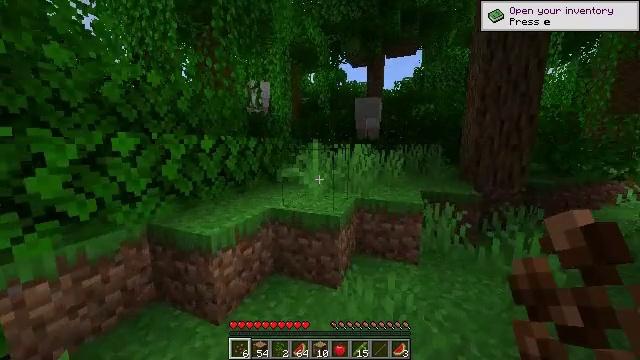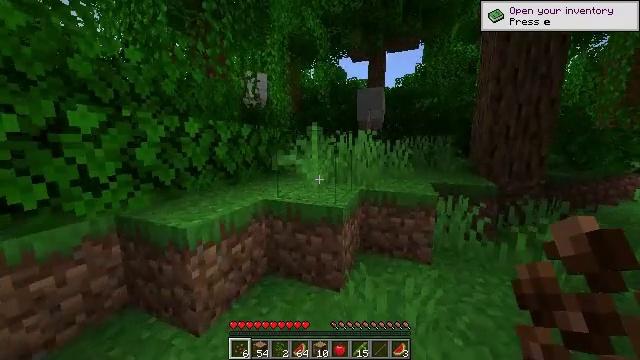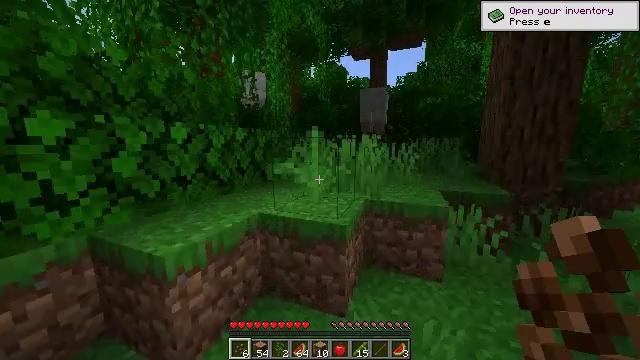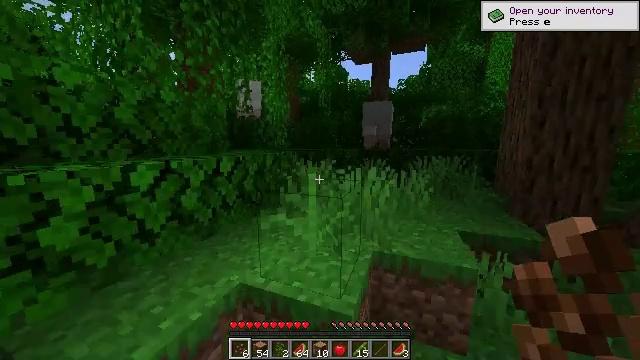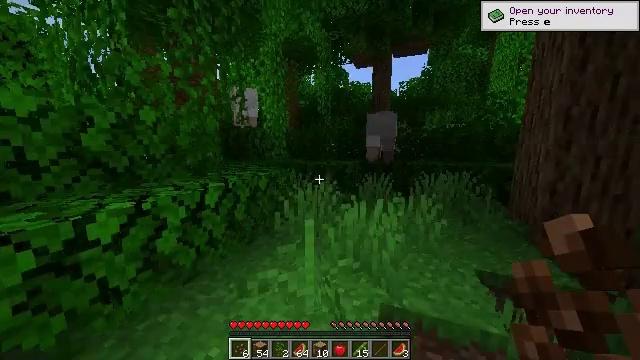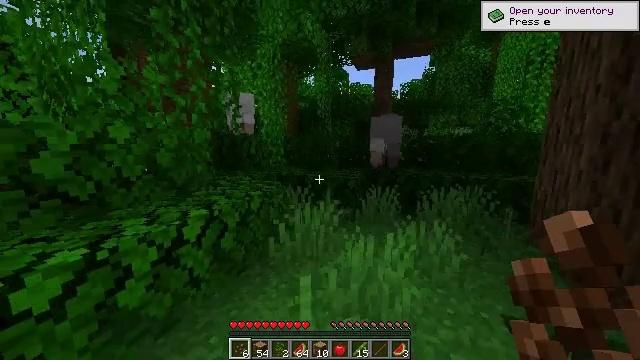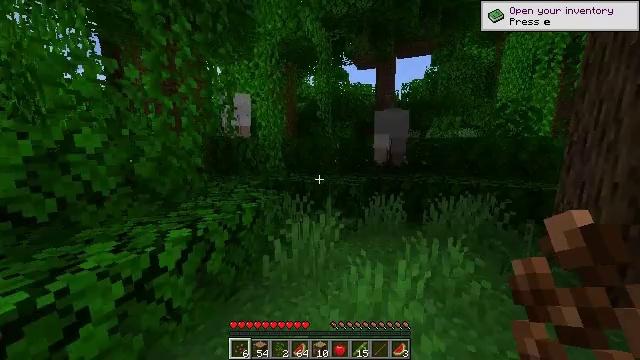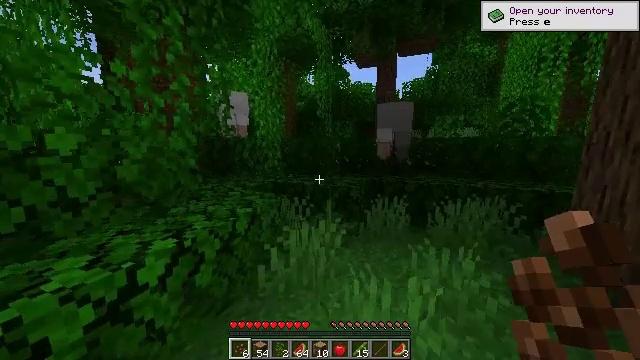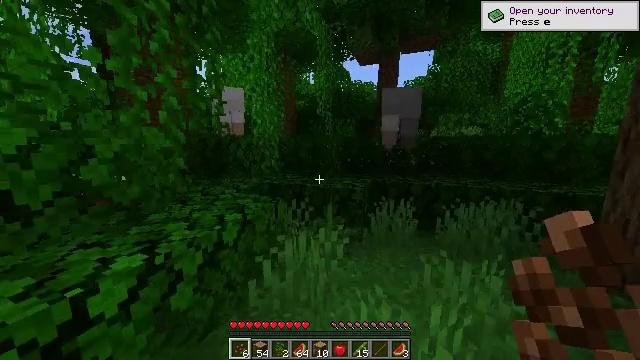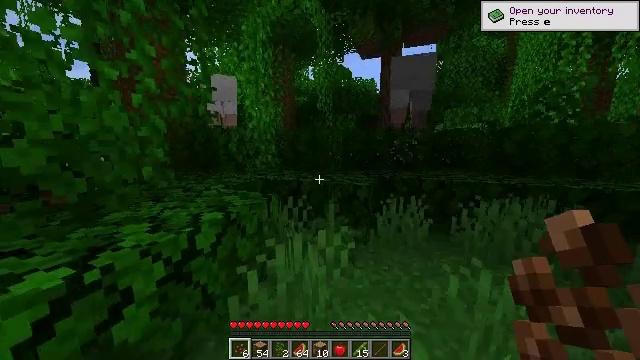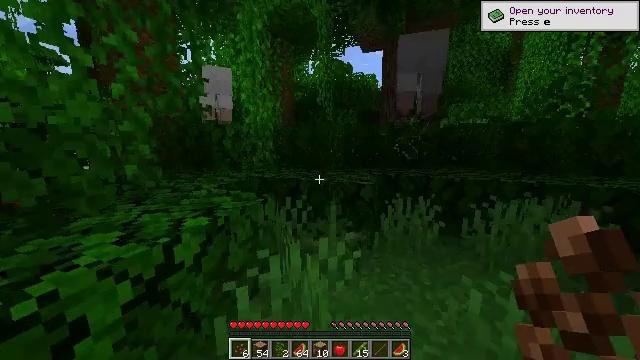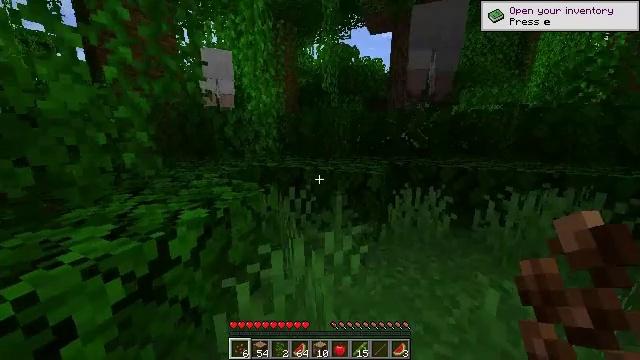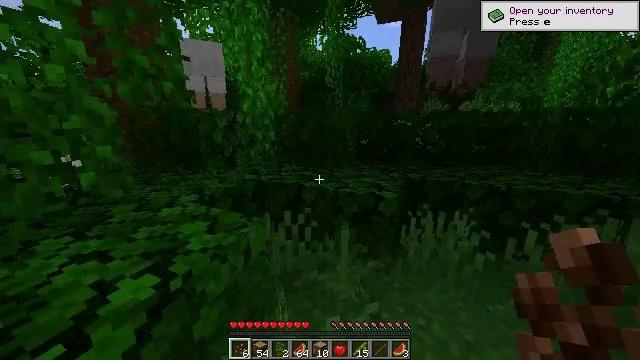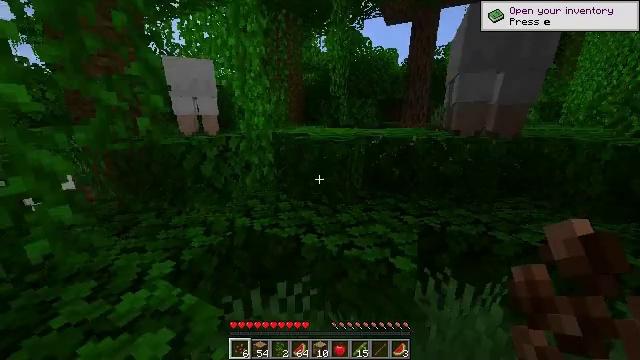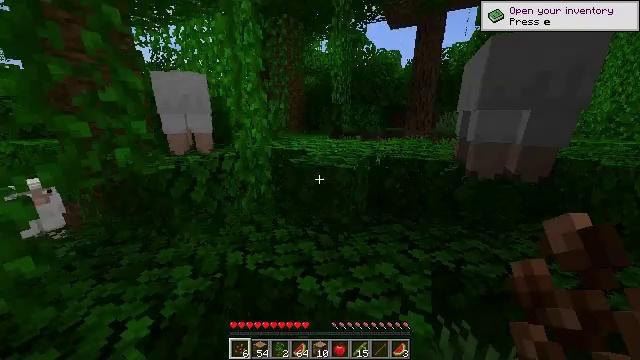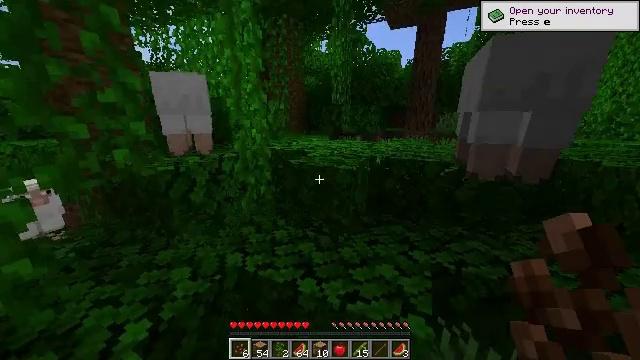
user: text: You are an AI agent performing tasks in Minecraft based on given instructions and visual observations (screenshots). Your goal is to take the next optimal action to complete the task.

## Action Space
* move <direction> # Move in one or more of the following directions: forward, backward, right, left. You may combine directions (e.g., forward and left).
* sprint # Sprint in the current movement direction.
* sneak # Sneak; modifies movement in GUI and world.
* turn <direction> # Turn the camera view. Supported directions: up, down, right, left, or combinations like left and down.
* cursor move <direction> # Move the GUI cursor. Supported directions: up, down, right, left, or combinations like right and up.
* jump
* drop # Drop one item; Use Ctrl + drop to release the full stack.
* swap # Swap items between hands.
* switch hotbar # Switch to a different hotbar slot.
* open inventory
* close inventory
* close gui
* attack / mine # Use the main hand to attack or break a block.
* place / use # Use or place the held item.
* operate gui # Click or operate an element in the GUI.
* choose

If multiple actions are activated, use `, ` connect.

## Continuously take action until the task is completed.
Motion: motion action
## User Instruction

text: Remove and gather vines.
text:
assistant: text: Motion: move forward, jump
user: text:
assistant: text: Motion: move forward, jump
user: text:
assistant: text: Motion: move forward, jump
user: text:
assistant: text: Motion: move forward, sprint, jump
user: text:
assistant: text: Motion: move forward, sprint, jump
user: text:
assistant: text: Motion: move forward, sprint, jump
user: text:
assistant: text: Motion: move forward, jump
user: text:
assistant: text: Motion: move forward, jump
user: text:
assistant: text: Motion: move forward, jump
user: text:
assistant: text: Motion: move forward, jump
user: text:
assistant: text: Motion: move forward, turn left and down, jump
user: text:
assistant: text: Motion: move forward, turn down, jump
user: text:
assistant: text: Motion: move forward, sprint, turn left and down, jump
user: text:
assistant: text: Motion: move forward, sprint, jump
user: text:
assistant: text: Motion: move forward, sprint, jump
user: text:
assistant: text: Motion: move forward, jump
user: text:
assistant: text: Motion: move forward, turn left, jump
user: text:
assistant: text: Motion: move forward, turn left and down, jump
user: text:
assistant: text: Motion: move forward, turn left, jump
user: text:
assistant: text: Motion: move forward, turn left, jump
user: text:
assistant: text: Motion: move forward, turn left, jump
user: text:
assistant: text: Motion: move forward, jump
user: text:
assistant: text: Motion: move forward, jump
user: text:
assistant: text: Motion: move forward, sprint, jump
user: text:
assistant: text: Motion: move forward, sprint, jump
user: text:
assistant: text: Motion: move forward, sprint, turn right, jump
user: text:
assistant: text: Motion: move forward, turn right, jump
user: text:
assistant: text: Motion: move forward, turn right and down, jump
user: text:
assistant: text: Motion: move forward, turn right and down
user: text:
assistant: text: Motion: move forward, turn right